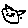
Label: cat